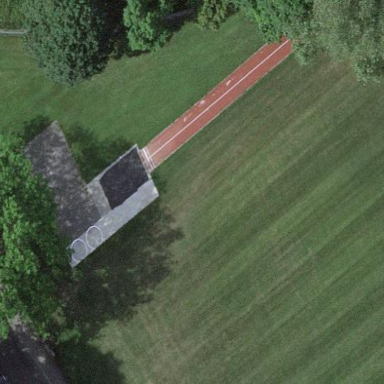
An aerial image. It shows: Long jump pitch for sports activities.